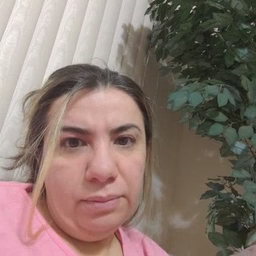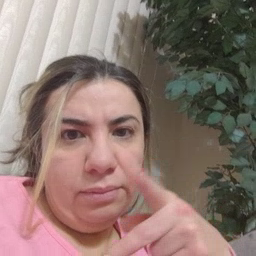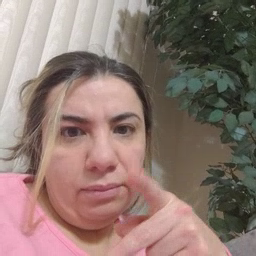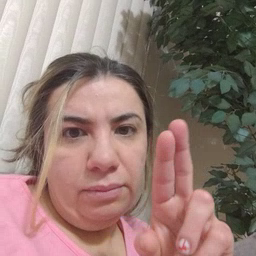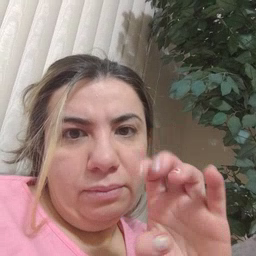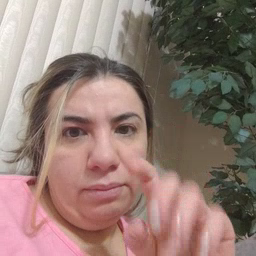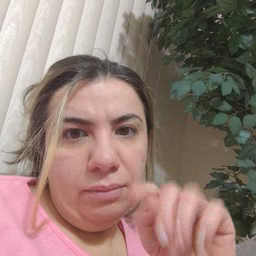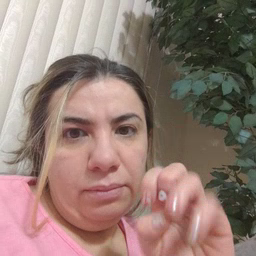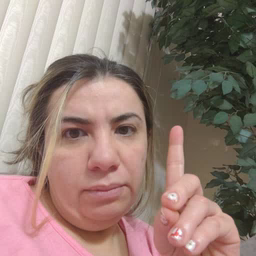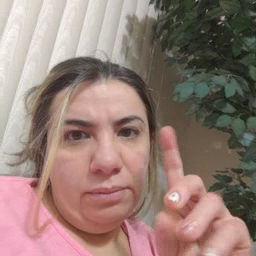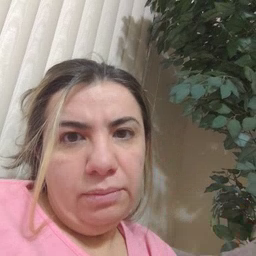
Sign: pretend